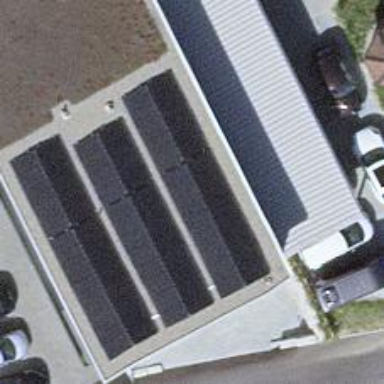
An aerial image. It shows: Solar power generator with photovoltaic panels.